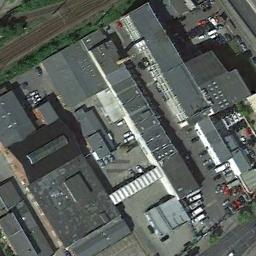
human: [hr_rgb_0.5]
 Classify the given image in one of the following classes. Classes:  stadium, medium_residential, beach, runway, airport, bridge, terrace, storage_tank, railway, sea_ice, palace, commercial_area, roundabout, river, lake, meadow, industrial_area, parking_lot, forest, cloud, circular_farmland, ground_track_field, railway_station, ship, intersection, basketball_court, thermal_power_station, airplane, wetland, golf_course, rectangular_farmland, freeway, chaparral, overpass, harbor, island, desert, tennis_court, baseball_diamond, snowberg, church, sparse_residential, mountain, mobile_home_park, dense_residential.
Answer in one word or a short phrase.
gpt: industrial_area